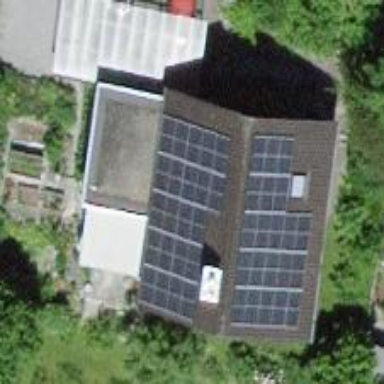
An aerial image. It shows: Solar power generator using photovoltaic panels.